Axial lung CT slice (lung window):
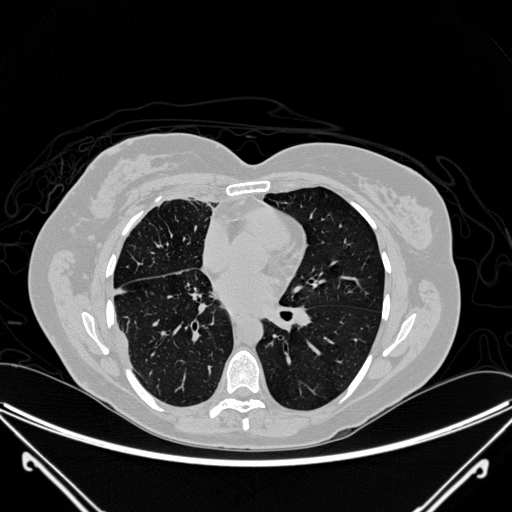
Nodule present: no